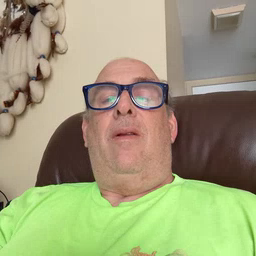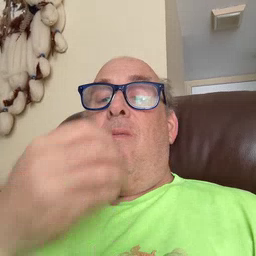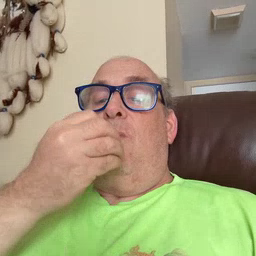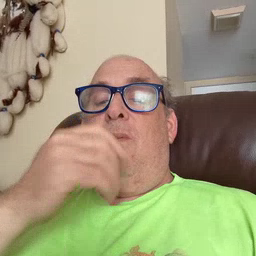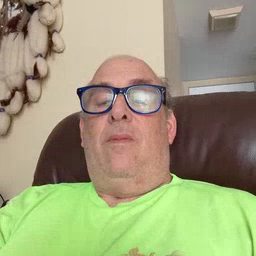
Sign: food